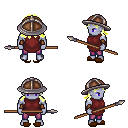
a pixel art fantasy rpg character, male body template, dark elf, purple skin, maroon tunic, magenta pants, gold loose hair, chain helm, cloth bracers, brown slippers, spear, four views (front, back, left, right), 2x2 character sprite sheet, small pixel art, hard edges, no anti-aliasing